Interaction volume radius: 5 \u00c5
Interaction volume height: 10 \u00c5
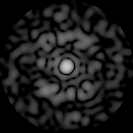
Disorder parameter: 0.8073